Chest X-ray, AP view. Patient: 57 years old, sex M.
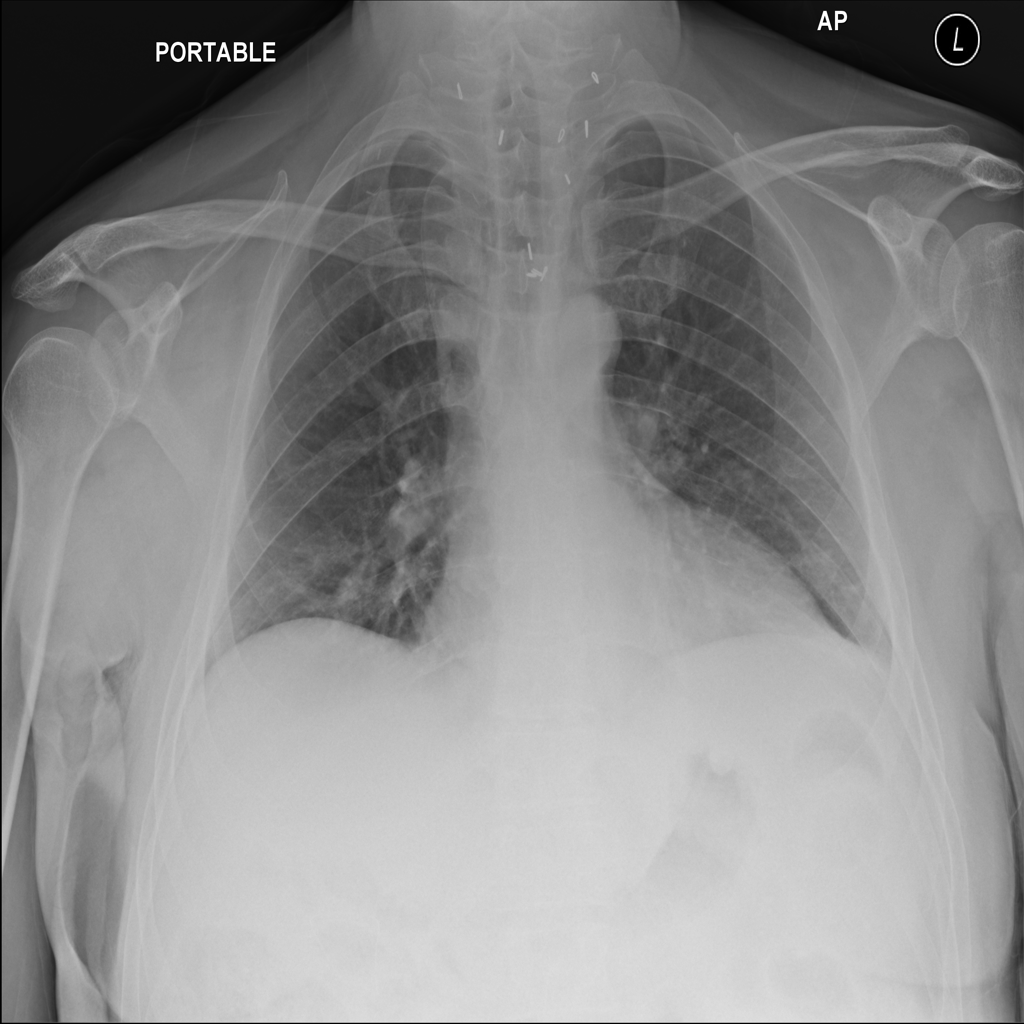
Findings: No Finding